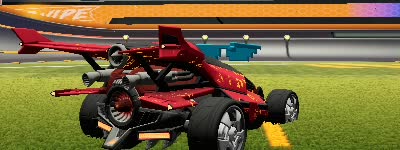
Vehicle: aftershock